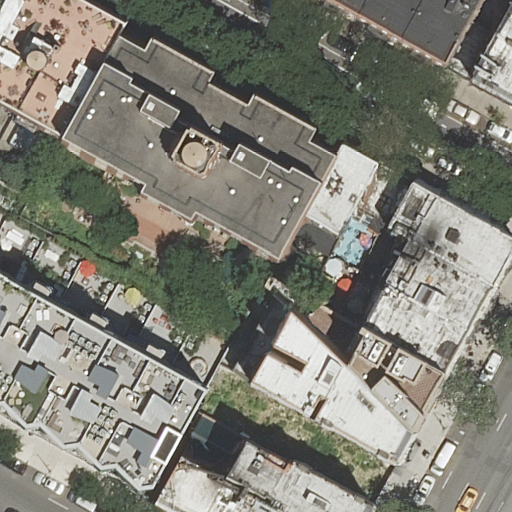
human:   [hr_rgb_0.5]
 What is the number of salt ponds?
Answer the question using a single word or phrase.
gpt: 0

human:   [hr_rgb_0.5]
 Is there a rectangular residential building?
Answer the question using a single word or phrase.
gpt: yes

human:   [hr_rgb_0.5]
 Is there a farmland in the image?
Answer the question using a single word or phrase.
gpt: no

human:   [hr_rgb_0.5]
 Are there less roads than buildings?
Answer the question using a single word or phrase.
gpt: yes

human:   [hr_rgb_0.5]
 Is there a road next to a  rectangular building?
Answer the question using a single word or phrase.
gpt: yes

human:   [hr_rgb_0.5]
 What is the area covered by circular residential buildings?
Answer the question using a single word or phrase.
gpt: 0m2

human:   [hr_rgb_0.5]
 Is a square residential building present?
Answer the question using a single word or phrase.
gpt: no

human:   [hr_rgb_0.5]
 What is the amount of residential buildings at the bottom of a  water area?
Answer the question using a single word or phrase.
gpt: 0

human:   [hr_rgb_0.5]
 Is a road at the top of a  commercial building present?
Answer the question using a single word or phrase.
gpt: no

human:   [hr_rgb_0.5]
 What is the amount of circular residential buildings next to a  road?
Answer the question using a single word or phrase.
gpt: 0

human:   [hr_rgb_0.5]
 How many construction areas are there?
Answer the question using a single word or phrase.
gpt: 0

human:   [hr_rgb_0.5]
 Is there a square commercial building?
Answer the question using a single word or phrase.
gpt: no

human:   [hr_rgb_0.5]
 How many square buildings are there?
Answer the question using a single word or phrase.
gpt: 0

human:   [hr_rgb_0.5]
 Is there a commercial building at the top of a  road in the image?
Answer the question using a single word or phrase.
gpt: no

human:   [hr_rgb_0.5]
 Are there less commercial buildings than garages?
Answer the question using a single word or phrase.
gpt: no

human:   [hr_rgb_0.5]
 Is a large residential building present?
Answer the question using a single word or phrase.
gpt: yes

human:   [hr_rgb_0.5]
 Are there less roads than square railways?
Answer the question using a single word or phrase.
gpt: no

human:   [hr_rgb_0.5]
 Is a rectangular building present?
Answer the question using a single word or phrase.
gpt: yes

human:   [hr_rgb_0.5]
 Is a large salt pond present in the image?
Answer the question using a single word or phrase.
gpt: no

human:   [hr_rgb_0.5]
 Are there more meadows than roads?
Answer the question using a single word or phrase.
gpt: no

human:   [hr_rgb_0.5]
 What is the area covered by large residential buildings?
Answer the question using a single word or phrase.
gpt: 2855m2

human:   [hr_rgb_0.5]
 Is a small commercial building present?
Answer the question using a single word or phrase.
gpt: no

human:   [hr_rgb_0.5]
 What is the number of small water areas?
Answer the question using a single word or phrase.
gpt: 0

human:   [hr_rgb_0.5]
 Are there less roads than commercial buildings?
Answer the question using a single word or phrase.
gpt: no

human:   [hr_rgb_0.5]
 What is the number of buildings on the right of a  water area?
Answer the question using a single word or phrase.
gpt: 0

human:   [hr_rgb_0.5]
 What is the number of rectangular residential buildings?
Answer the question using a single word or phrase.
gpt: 13

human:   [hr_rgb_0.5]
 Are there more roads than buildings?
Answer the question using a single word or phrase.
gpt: no

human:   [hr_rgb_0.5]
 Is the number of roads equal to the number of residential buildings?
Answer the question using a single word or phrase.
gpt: no

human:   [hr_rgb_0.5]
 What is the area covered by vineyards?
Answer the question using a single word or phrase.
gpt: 0m2

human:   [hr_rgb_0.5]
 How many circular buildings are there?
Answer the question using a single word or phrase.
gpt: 0

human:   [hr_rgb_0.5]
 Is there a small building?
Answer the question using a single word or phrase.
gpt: yes

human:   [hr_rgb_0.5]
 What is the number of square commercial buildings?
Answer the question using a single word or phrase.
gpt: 0

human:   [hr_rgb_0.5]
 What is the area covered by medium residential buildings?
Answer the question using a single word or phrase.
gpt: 2247m2

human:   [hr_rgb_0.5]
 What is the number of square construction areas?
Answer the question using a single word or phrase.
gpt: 0

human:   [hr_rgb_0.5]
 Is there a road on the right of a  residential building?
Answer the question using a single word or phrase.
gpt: yes

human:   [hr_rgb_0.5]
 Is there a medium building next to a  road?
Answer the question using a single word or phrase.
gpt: yes